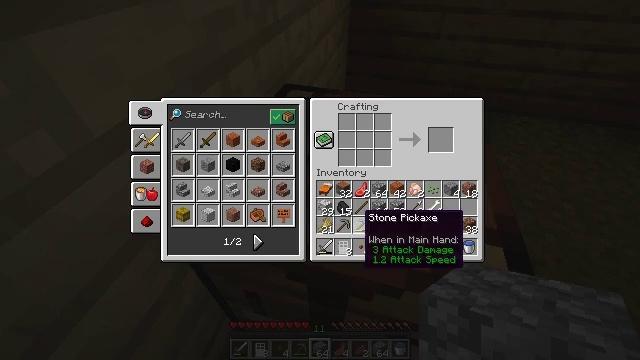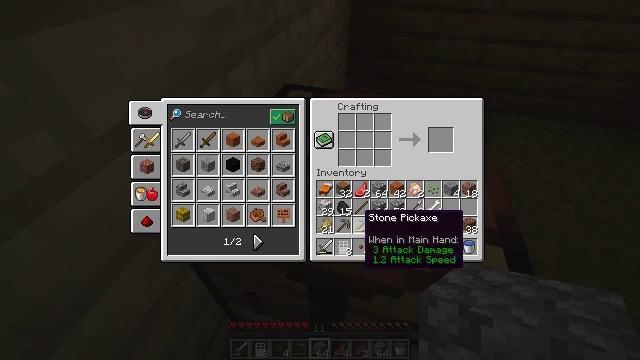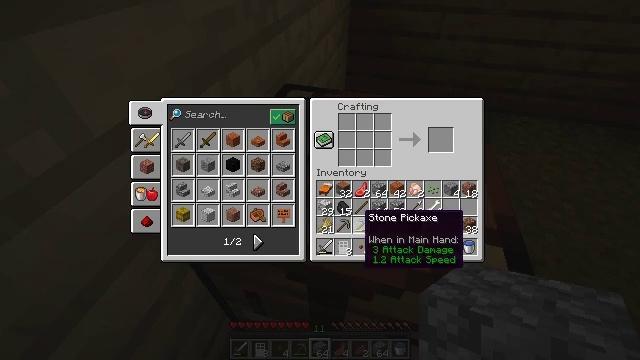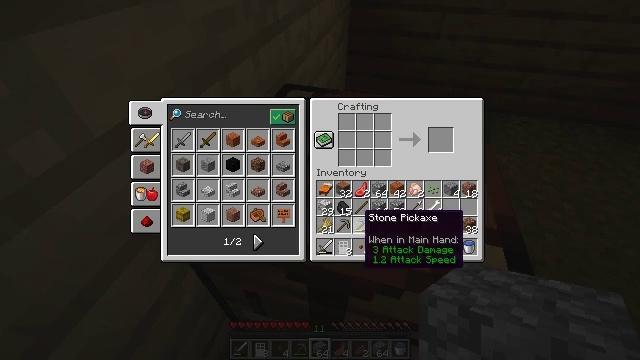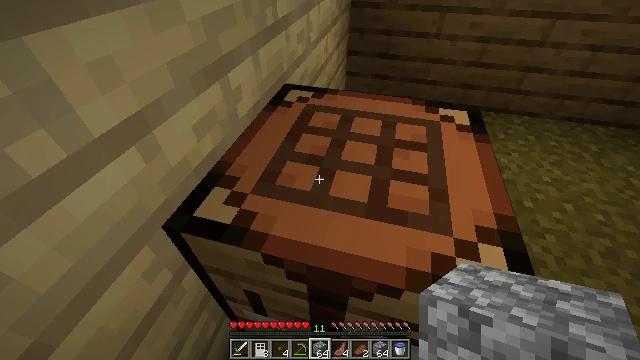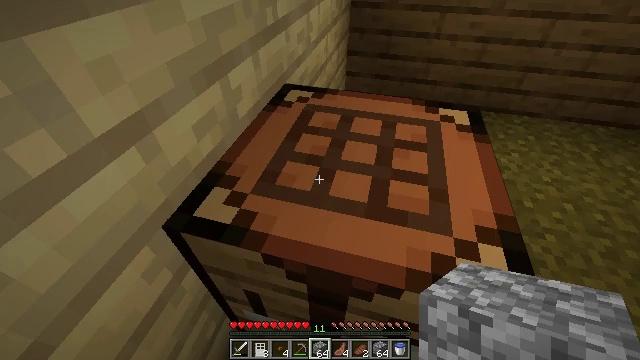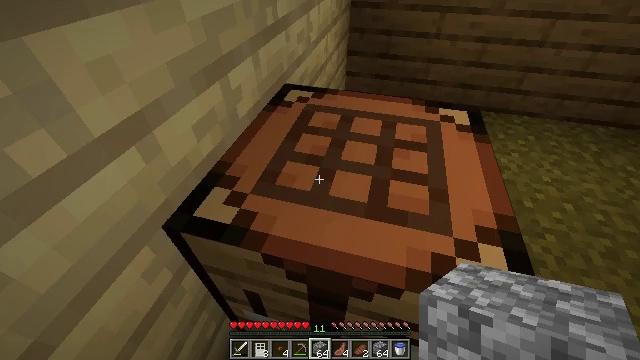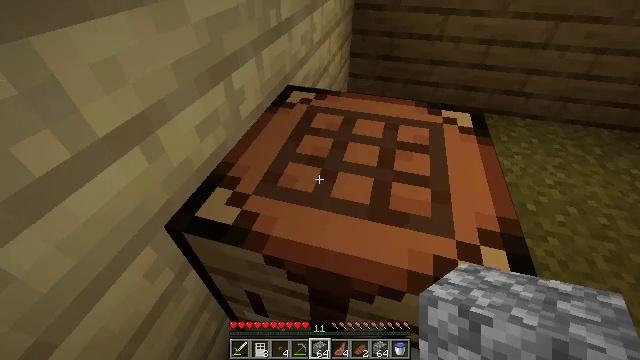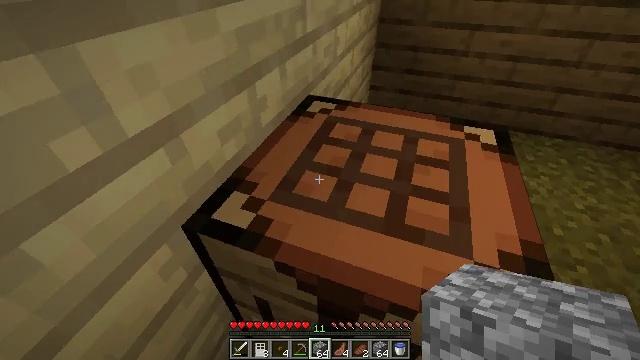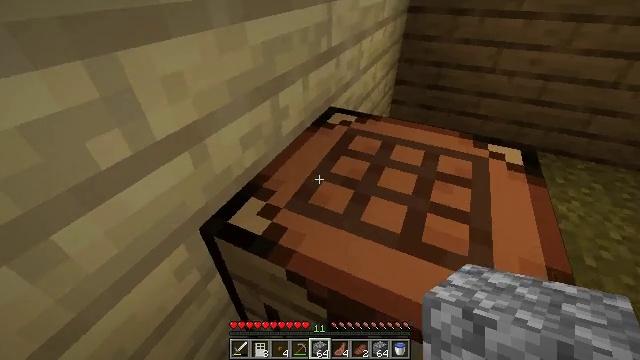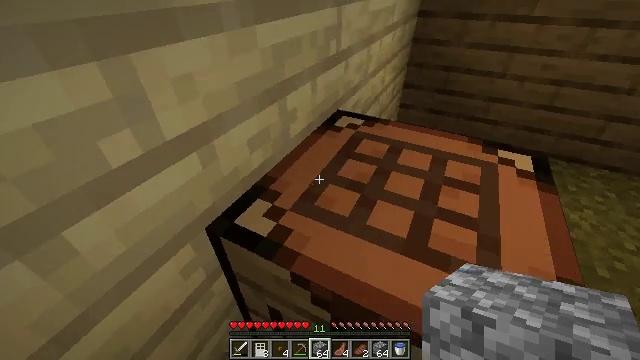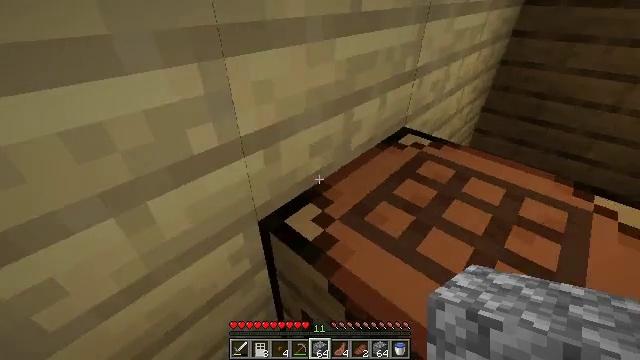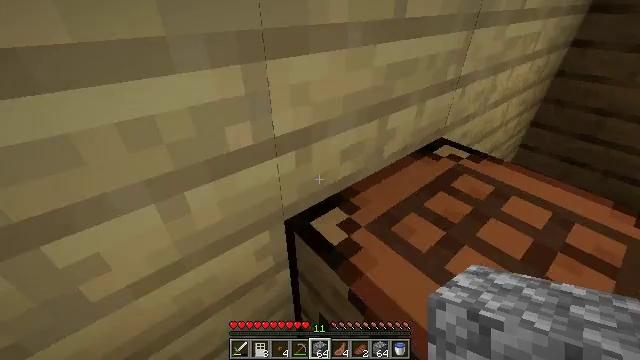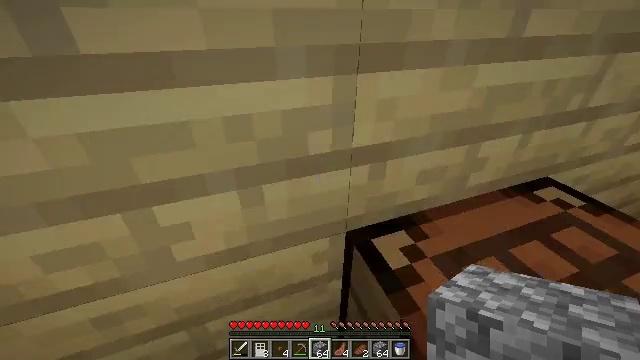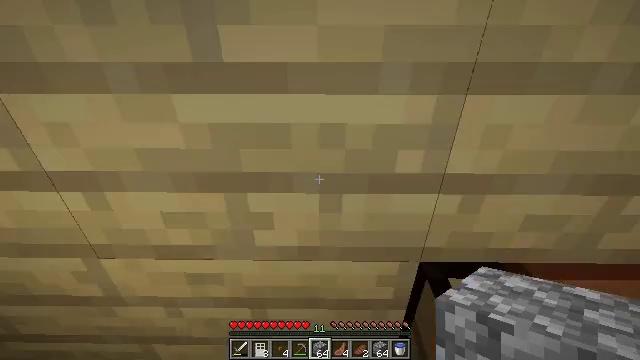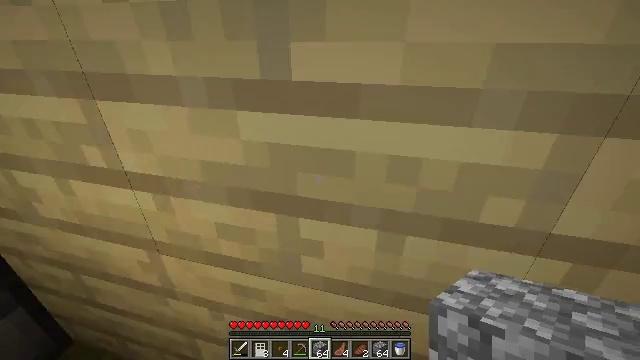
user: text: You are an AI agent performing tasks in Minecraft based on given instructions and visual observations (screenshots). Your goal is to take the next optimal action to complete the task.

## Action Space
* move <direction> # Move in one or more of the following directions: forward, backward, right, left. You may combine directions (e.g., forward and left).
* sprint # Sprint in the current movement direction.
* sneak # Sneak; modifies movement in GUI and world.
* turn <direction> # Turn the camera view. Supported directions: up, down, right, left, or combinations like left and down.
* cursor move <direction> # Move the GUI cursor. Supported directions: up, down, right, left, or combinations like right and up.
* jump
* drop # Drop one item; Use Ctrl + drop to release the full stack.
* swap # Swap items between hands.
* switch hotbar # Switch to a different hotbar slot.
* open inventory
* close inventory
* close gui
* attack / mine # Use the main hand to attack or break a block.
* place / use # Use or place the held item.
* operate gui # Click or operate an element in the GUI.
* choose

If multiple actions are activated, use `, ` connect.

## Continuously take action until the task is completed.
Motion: motion action
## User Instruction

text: Collect the acacia door for reuse.
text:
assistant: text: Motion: no_op
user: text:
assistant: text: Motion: no_op
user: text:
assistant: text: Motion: no_op
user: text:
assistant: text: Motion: no_op
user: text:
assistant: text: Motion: close gui
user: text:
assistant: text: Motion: open inventory
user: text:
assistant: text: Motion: open inventory
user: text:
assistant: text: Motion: turn left and up
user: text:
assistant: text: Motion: turn left and up
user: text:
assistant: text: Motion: turn left
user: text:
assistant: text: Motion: turn left and up
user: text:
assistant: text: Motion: turn left
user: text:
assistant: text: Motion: turn left and up
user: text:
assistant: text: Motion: turn left and up
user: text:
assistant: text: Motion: move forward, turn left and up
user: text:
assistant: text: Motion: move forward, turn left and up
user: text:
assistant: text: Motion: move forward, turn left and up
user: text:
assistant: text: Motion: move forward, turn left and up
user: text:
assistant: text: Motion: move forward, turn left
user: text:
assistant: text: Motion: move forward, turn left
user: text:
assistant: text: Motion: move forward, turn left and up
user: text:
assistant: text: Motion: move forward, turn left
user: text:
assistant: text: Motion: move forward
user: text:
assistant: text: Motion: move forward
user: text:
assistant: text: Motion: no_op
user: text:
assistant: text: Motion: no_op
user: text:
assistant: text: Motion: no_op
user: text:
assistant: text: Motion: no_op
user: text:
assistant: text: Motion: no_op
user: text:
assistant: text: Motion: no_op